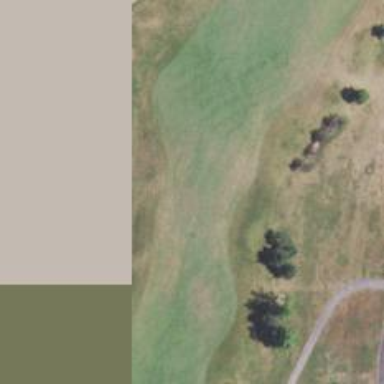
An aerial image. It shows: Golf hole.